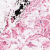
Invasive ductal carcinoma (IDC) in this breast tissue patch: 0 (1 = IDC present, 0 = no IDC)